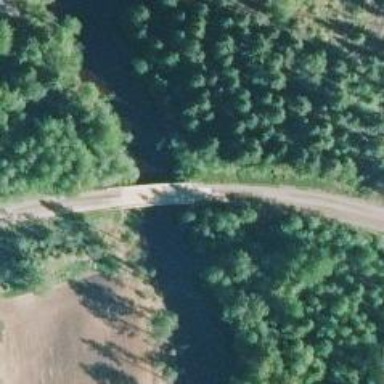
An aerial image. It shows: Tertiary road passing over bridge.